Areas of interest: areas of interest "Great Land Digital Port"
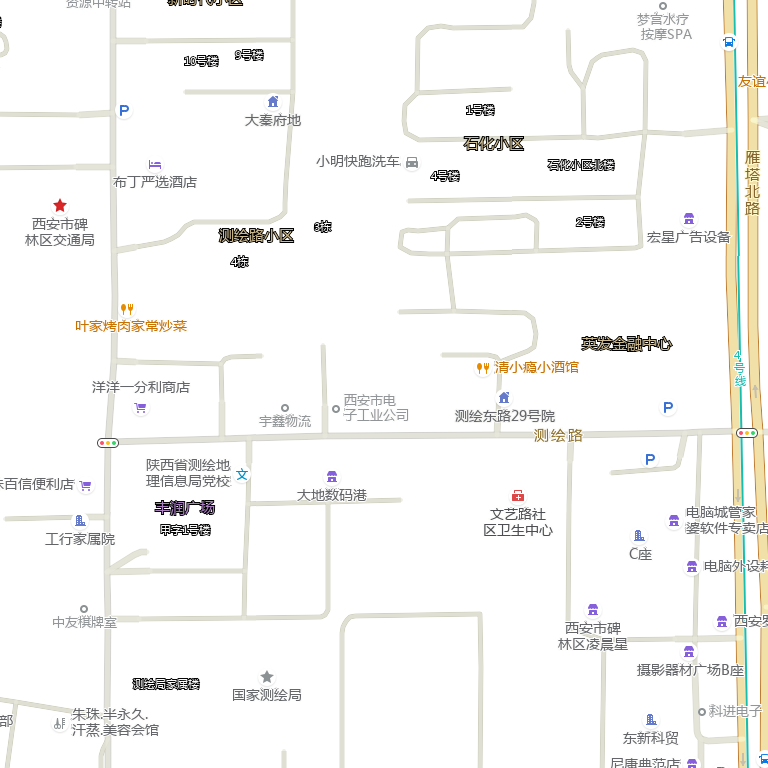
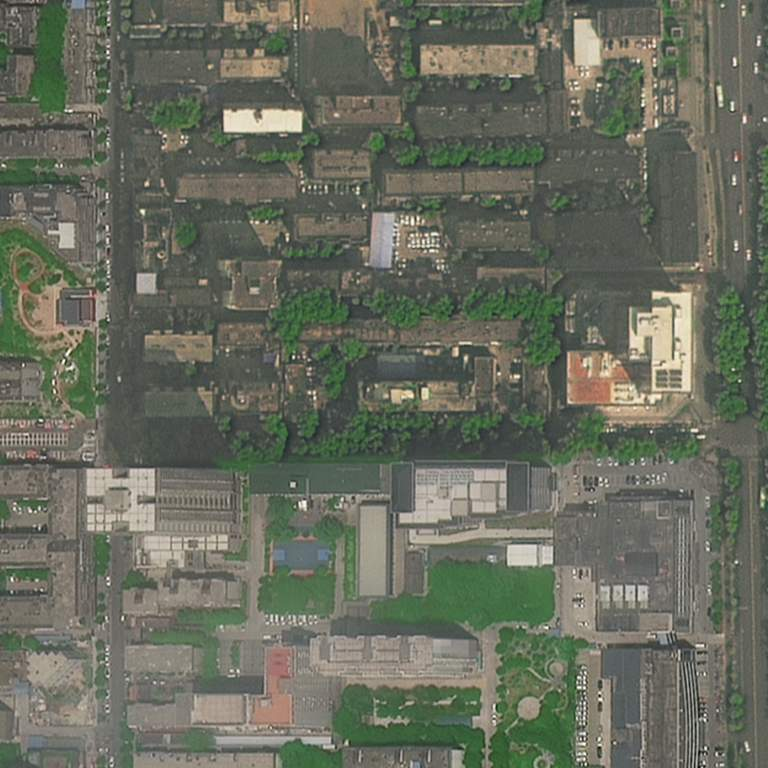